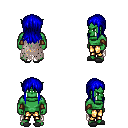
a pixel art fantasy rpg character, male body template, orc, green skin, gray tattered cape, gold greaves, blue unkempt hairstyle, cloth bracers, gray slippers, four views (front, back, left, right), 2x2 character sprite sheet, small pixel art, hard edges, no anti-aliasing